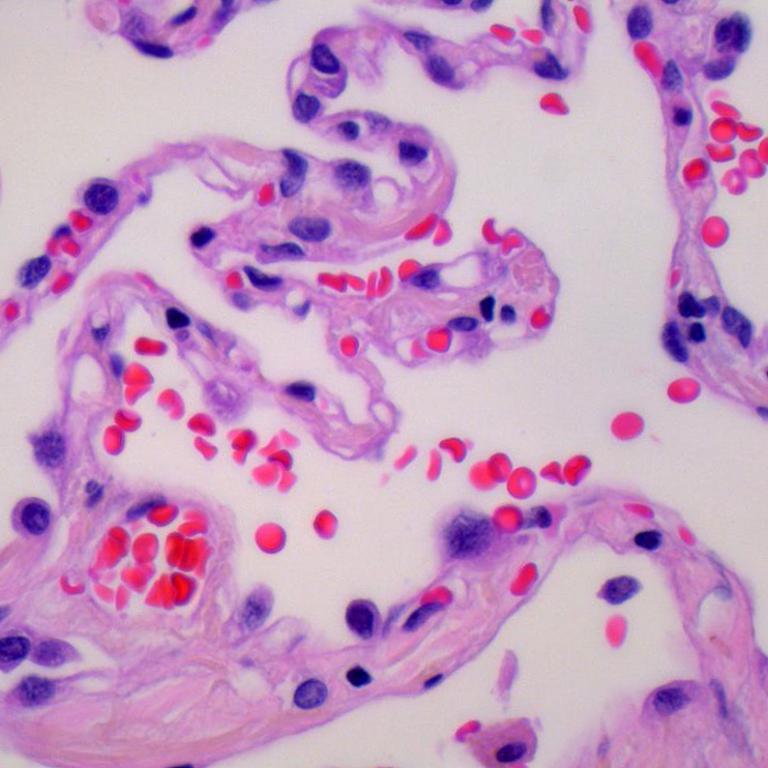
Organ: lung
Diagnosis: benign